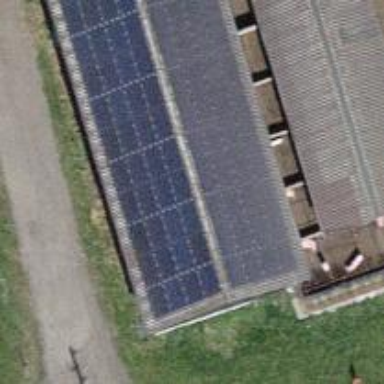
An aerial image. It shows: Solar power generator.